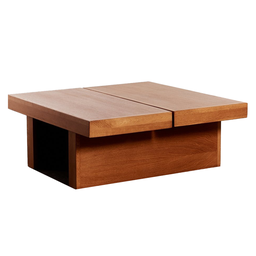
Label: furniture